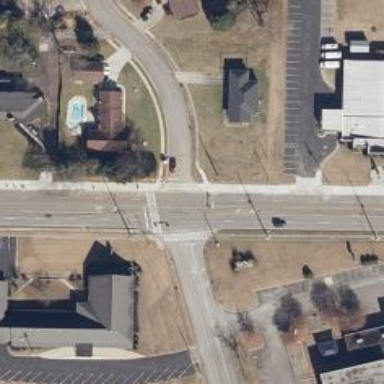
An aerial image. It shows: Marked crossing on the road.